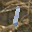
Label: 1